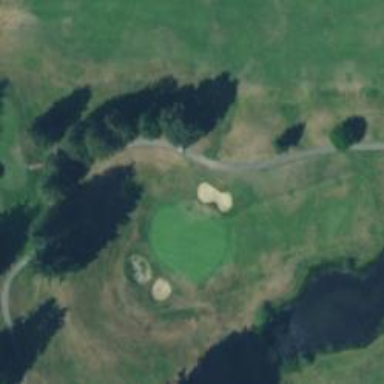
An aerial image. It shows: Golf hole.